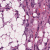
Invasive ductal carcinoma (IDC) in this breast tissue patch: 1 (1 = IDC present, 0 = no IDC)